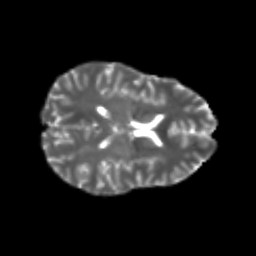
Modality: T2w
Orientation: axial
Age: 24
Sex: female
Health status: healthy
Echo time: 0.074 s